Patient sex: M
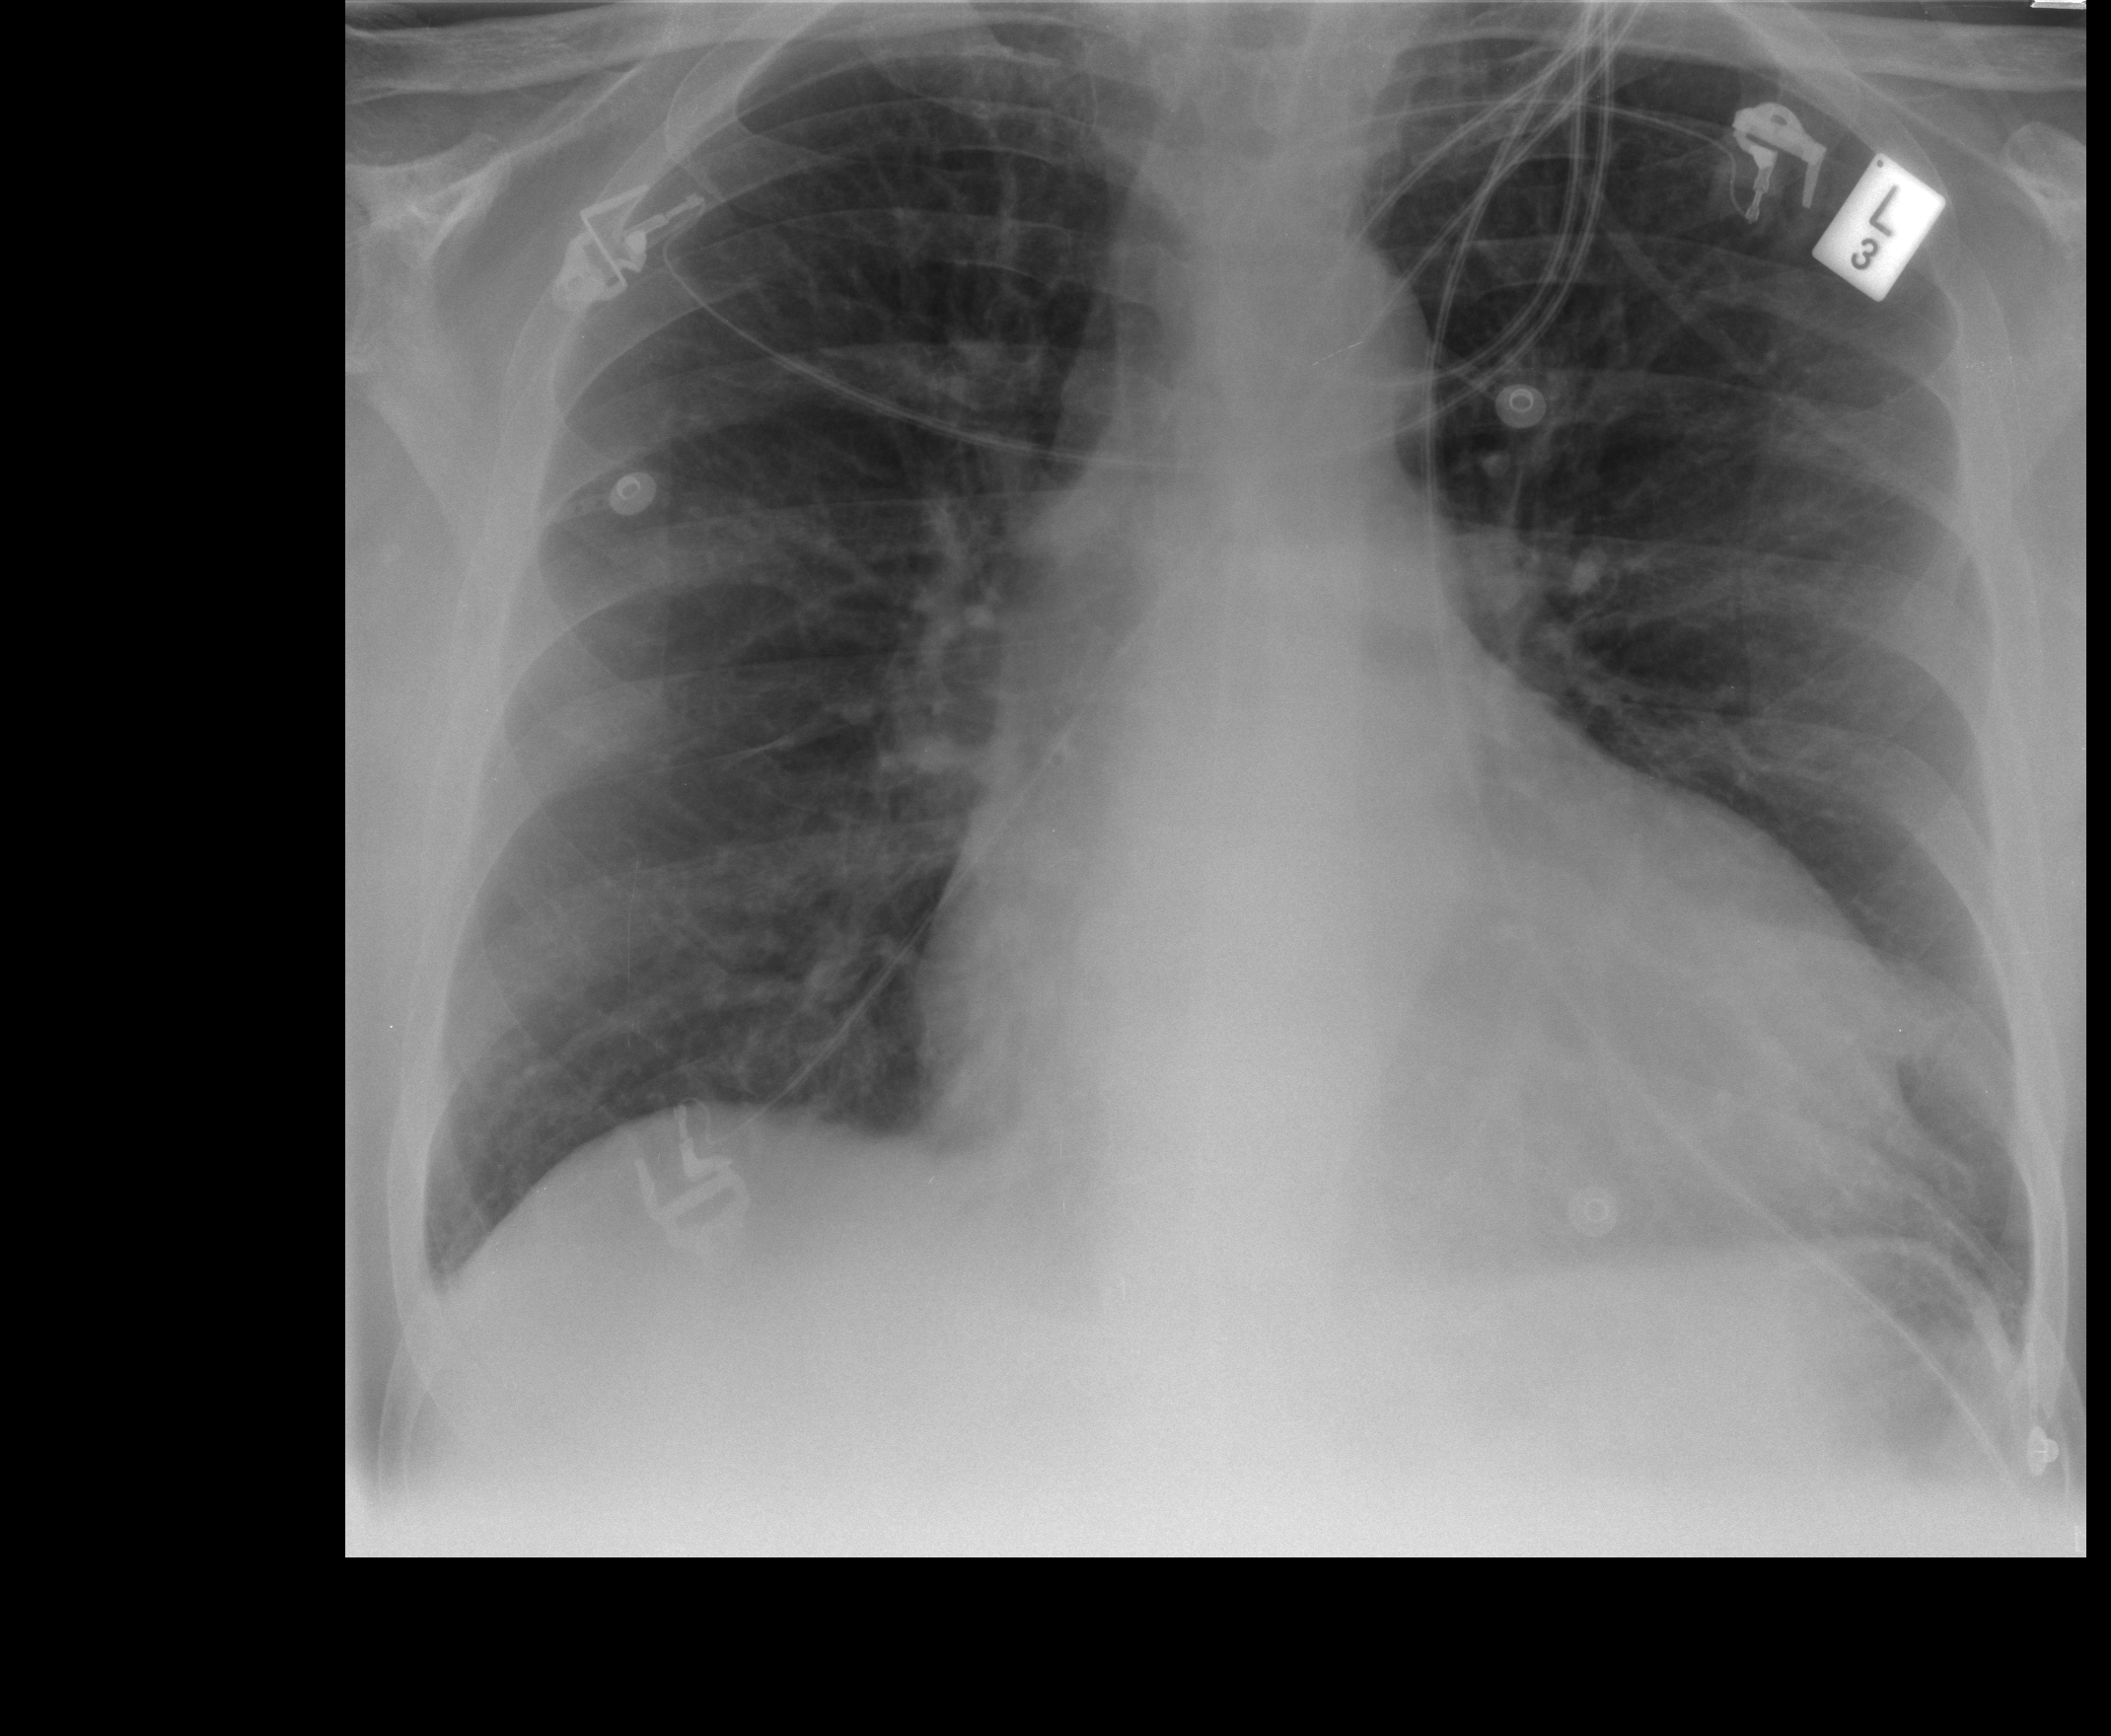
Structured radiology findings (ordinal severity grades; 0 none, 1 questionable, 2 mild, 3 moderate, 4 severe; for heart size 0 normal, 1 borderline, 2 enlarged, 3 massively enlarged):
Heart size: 2
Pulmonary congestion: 0
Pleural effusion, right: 0
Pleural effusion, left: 0
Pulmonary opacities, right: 0
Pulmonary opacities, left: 0
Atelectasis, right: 2
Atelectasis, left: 0